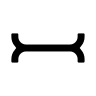
Cursor type: text_vertical
OS/theme: linux-bibata
Variant: black